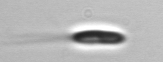
Label: Chrysochromulina